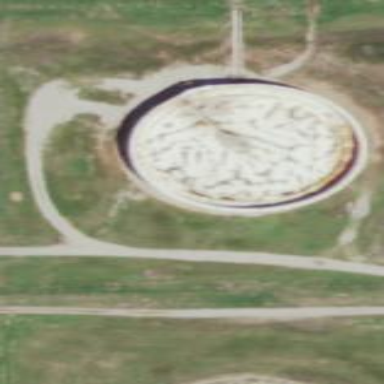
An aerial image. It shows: Industrial building housing storage tank.